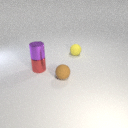
small yellow rubber sphere behind small red metal cylinder